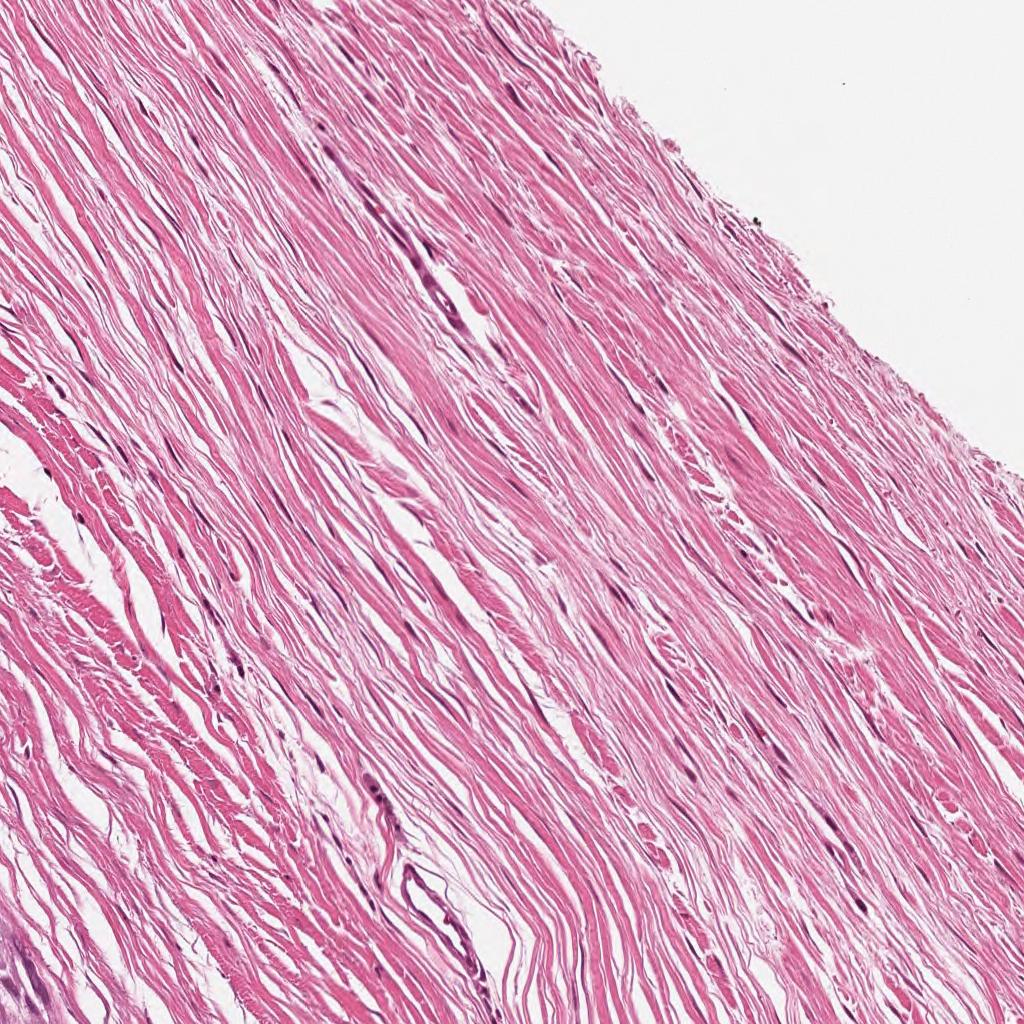
Label: Non-Tumor